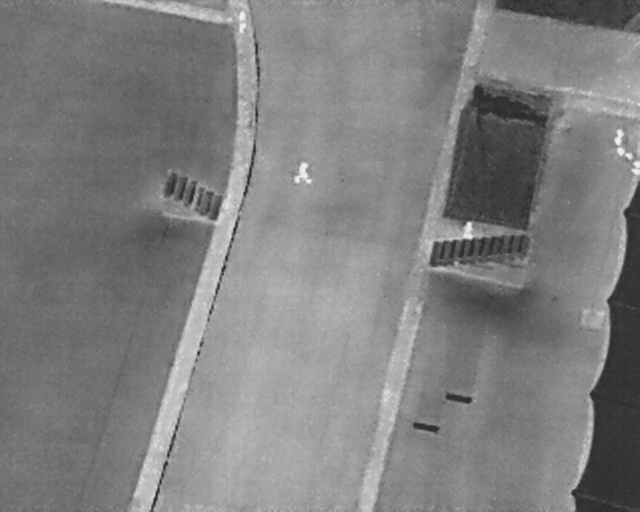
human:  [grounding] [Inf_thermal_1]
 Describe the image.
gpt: In the satellite image, there is  <ref>1 medium person </ref> <box>[[35, 3, 39, 5, 2]]</box> located at top,  <ref>1 large person </ref> <box>[[45, 31, 49, 35, 2]]</box> located at center,  <ref>1 medium person </ref> <box>[[71, 43, 74, 45, 2]]</box> located at right.